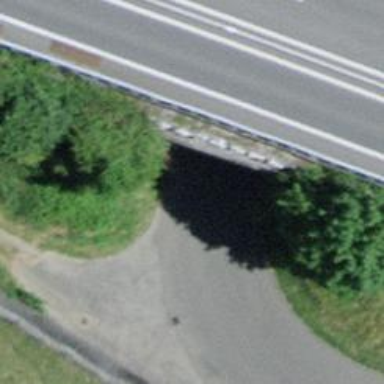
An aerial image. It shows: Residential road passing through tunnel.